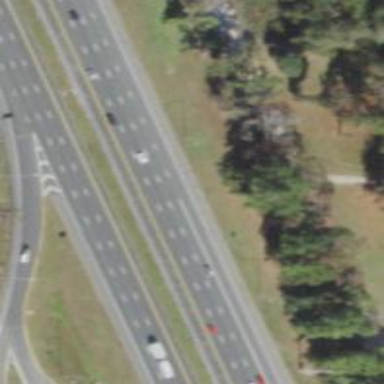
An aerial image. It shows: Asphalt motorway.